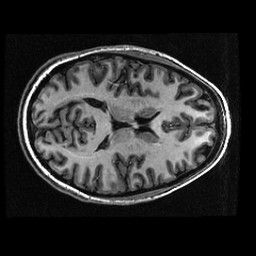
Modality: T1w
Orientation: axial
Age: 20
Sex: female
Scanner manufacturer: ge
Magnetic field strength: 3 T
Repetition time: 0.01144 s
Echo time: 0.005012 s